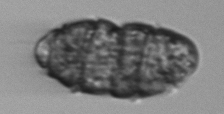
Label: Margalefidinium